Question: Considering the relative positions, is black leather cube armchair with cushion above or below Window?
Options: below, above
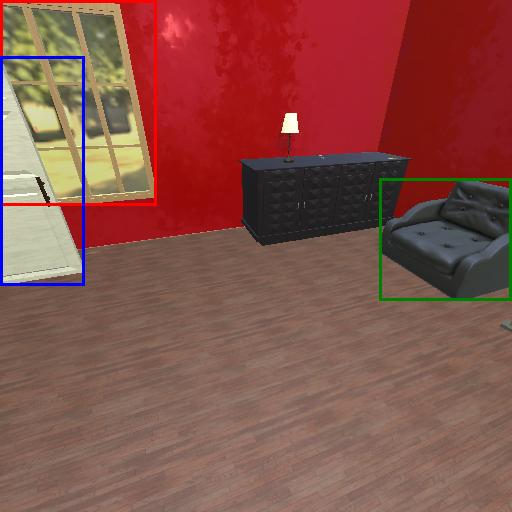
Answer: below